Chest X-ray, PA view. Patient: 69 years old, sex M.
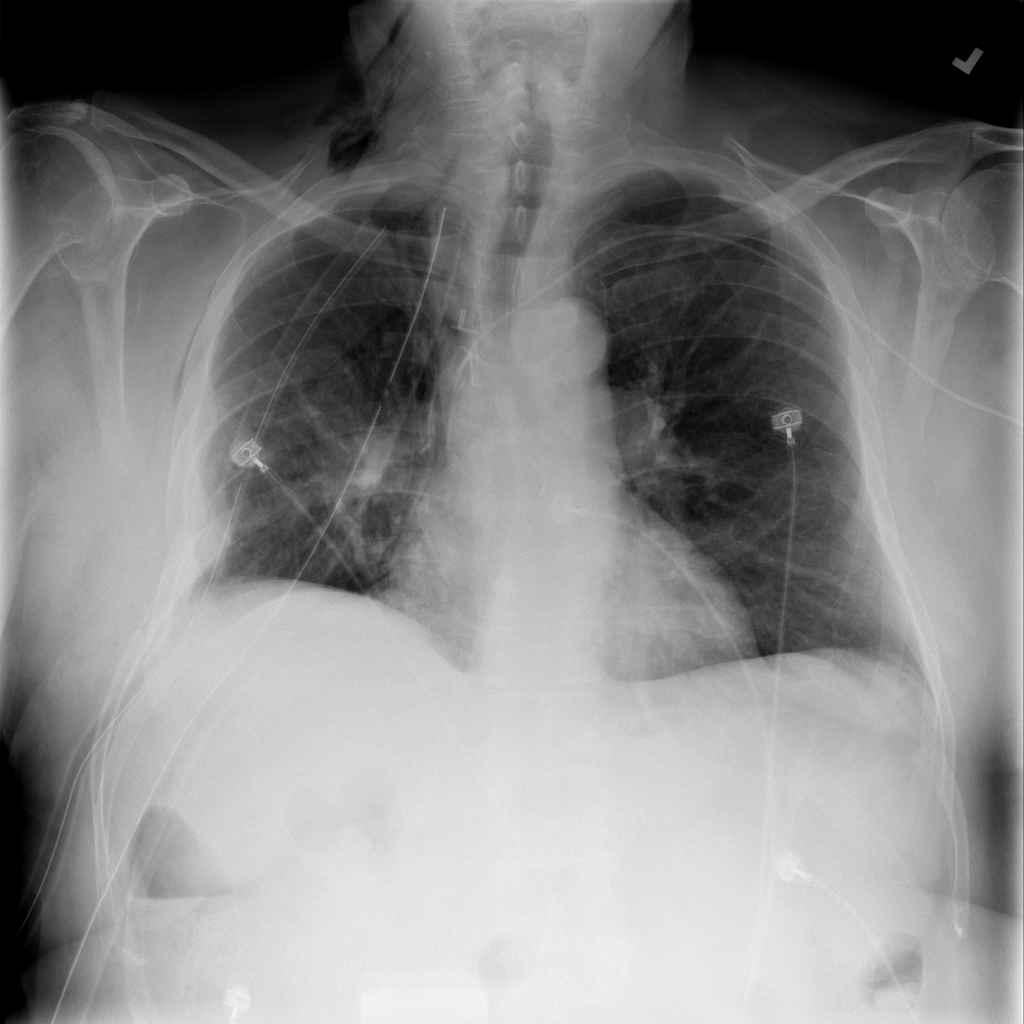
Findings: Emphysema, Pneumothorax